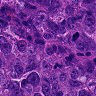
Metastatic tissue present: yes